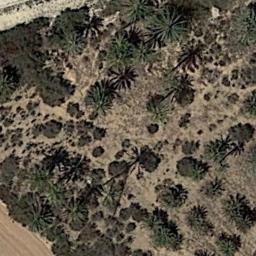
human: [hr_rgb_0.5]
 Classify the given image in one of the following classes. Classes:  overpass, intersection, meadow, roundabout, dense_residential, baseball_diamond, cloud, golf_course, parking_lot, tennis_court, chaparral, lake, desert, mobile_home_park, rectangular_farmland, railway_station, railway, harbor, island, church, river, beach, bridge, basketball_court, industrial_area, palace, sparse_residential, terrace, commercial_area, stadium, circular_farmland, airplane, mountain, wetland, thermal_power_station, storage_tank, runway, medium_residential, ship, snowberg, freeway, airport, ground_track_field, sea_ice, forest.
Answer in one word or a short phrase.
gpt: chaparral